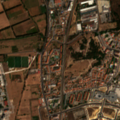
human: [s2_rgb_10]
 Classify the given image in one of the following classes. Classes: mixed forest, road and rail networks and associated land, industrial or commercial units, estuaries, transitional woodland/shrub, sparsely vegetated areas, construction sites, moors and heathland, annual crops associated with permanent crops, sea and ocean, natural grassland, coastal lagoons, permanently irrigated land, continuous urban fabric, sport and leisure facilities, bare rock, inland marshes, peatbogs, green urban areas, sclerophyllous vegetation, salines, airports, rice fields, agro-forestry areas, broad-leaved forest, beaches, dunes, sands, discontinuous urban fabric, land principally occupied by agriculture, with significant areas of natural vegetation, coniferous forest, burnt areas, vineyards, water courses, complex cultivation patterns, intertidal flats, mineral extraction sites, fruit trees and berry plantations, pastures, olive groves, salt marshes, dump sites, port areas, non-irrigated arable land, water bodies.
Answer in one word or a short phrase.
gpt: continuous urban fabric, discontinuous urban fabric, industrial or commercial units, complex cultivation patterns, broad-leaved forest